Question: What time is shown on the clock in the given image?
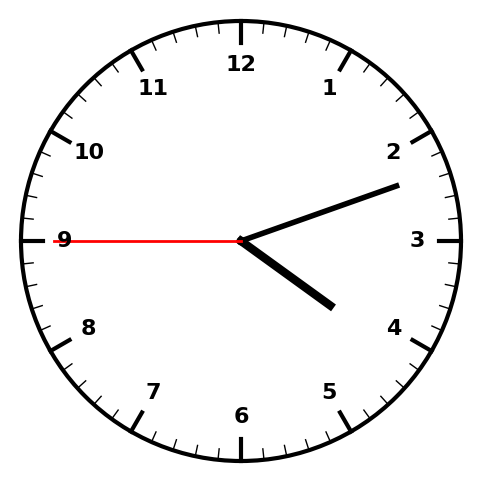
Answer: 04:11:45